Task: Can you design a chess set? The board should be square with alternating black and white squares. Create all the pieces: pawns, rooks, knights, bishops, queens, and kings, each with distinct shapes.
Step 907:
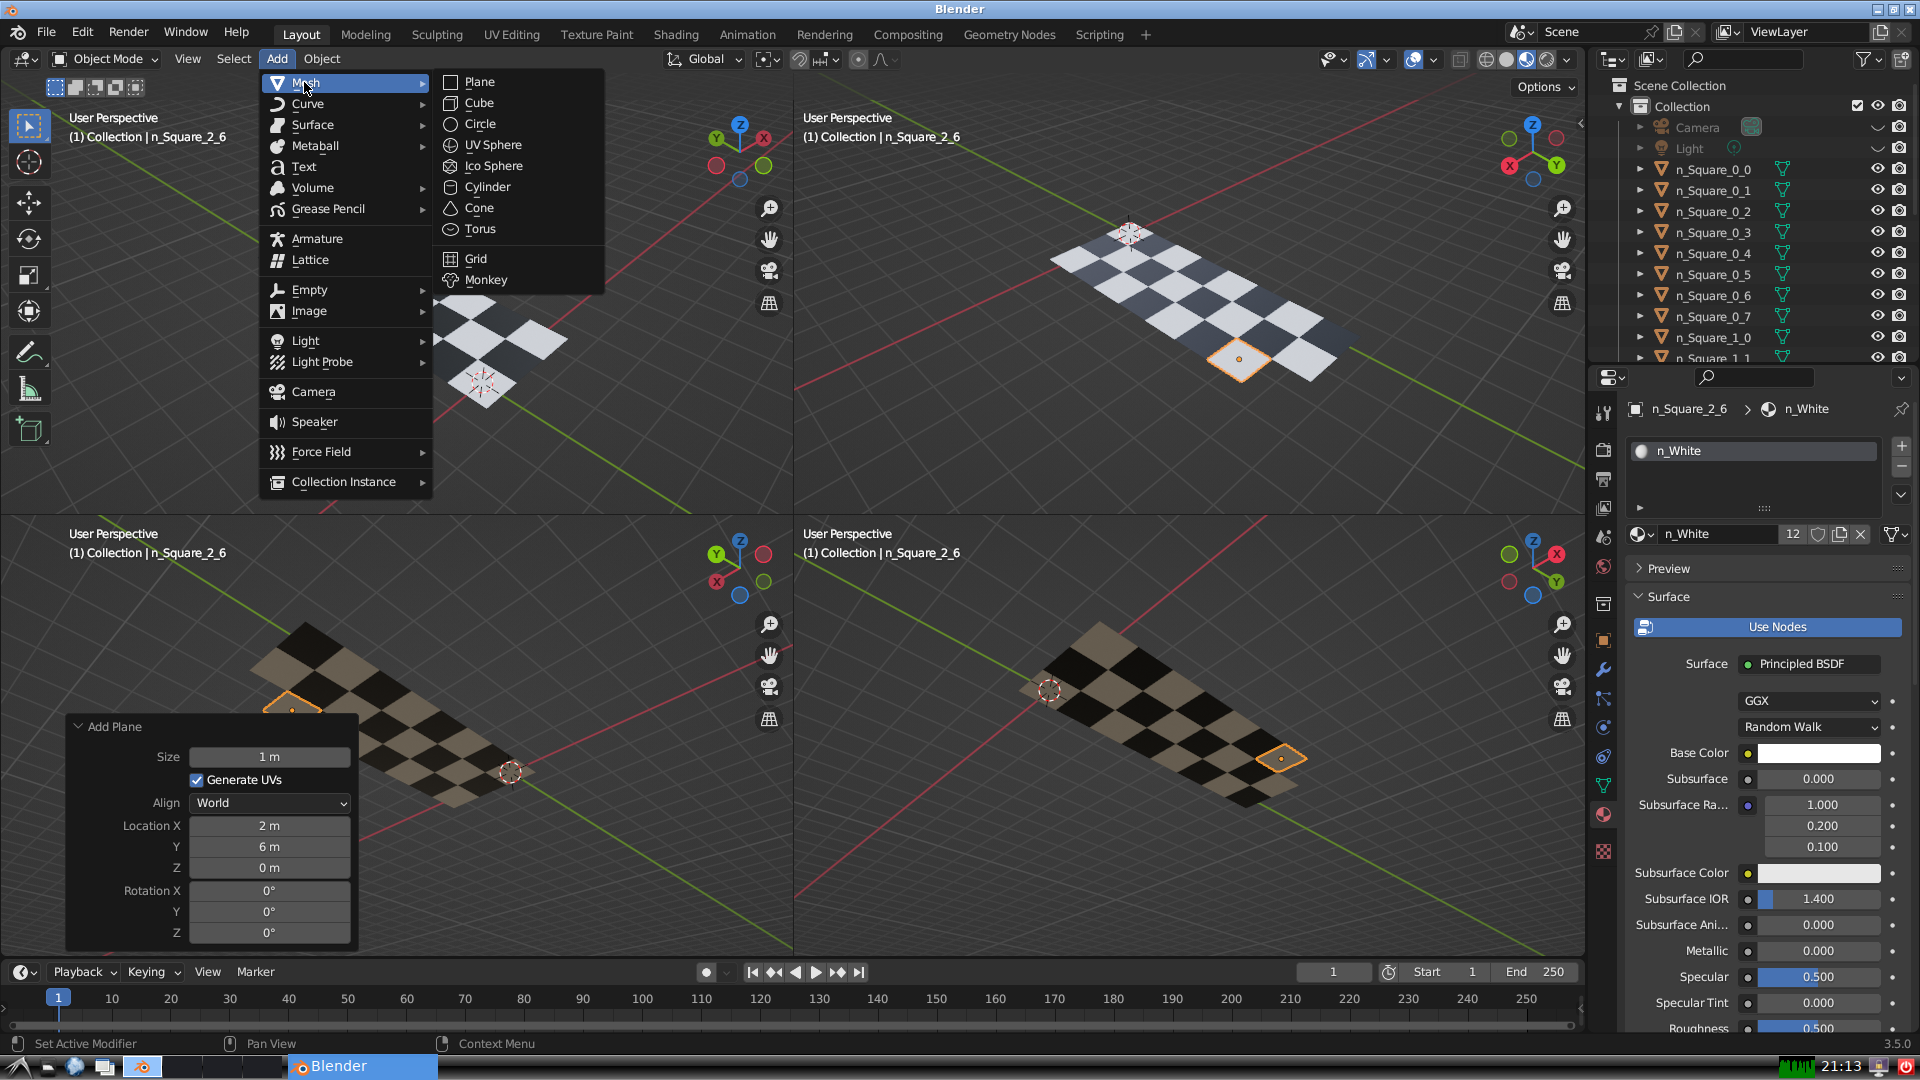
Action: {"mouse_move": [499, 79]}